Field crop: maize
Growth stage: 2
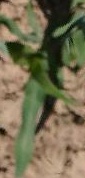
Species: maize